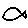
Label: fish